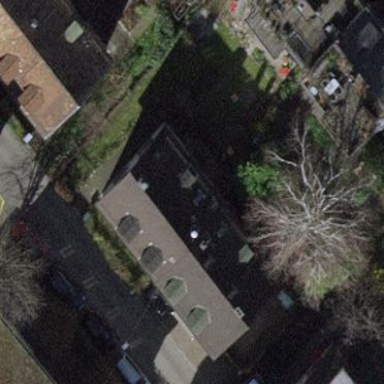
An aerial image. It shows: Semi-detached house.